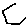
Label: hexagon